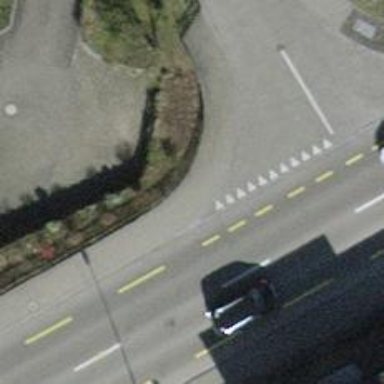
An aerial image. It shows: Asphalt sidewalk along the footway.